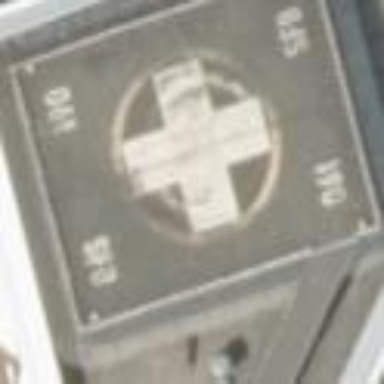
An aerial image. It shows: Image of helipad at airport.